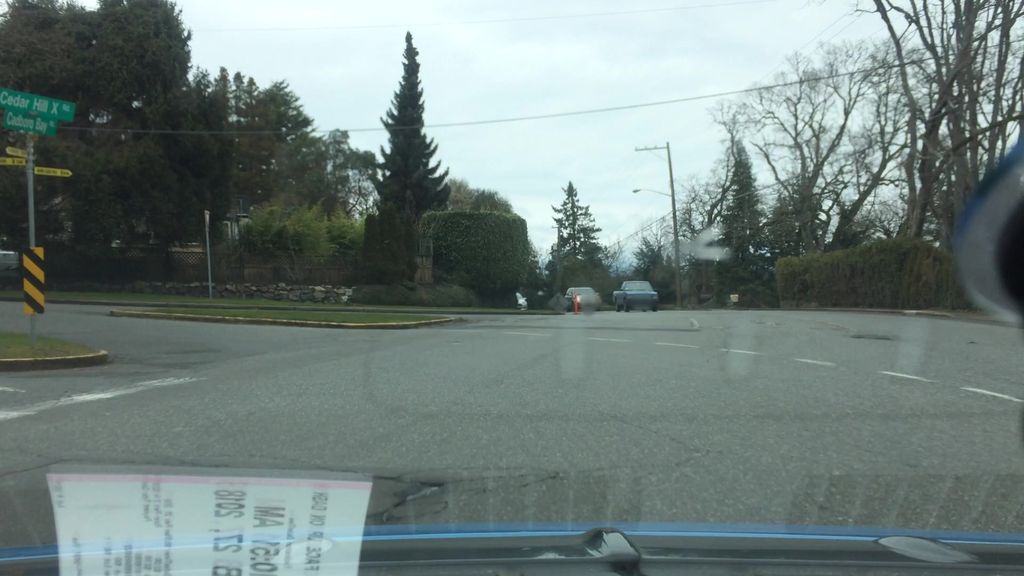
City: victoria